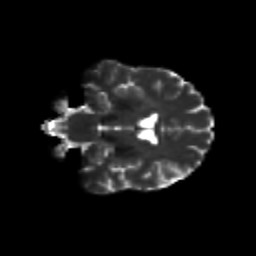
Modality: T2w
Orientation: coronal
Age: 42
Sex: female
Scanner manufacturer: siemens
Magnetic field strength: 3 T
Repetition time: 8.6 s
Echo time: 0.095 s